高二 · 解析几何
(2017 山东) 已知 $x, y$ 满足 $\left\{\begin{array}{l}x-y+3 \leqslant 0 \\ 3 x+y+5 \leqslant 0 \\ x+3 \geqslant 0\end{array}\right.$, 则 $z=x+2 y$ 的最大值是
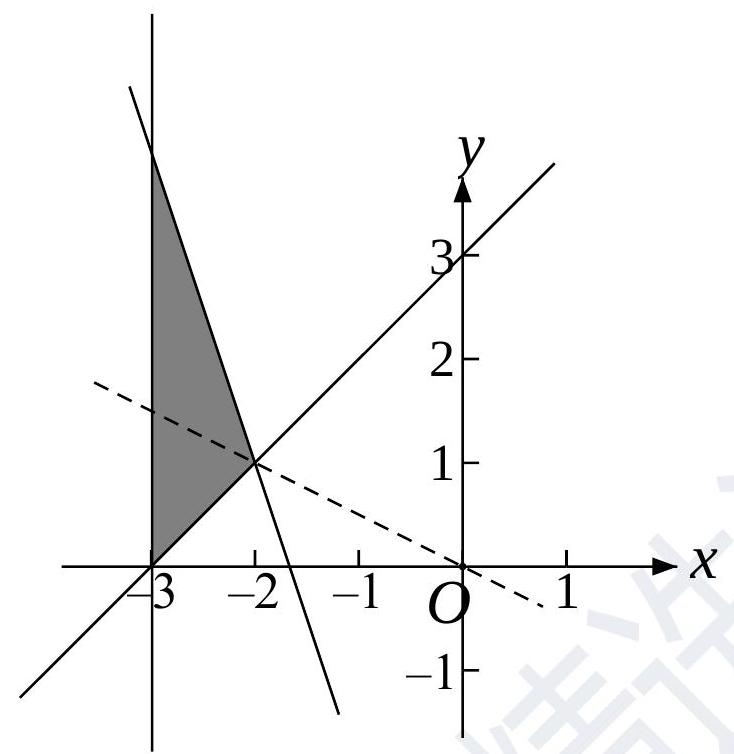
A. 0
    B. 2
    C. 5
    D. 6
答案: C
解析: 不等式组表示的可行域如图阴影部分，

当目标函数过 $(-3,4)$ 时取得最大值, 即 $Z_{\text {max }}=-3+2 \times 4=5$. 选 C.